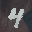
Label: 4